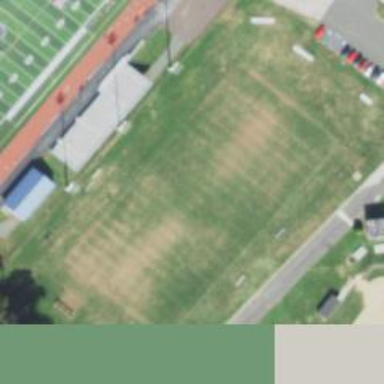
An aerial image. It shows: Soccer pitch for leisure land activities.